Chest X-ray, PA view. Patient: 39 years old, sex F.
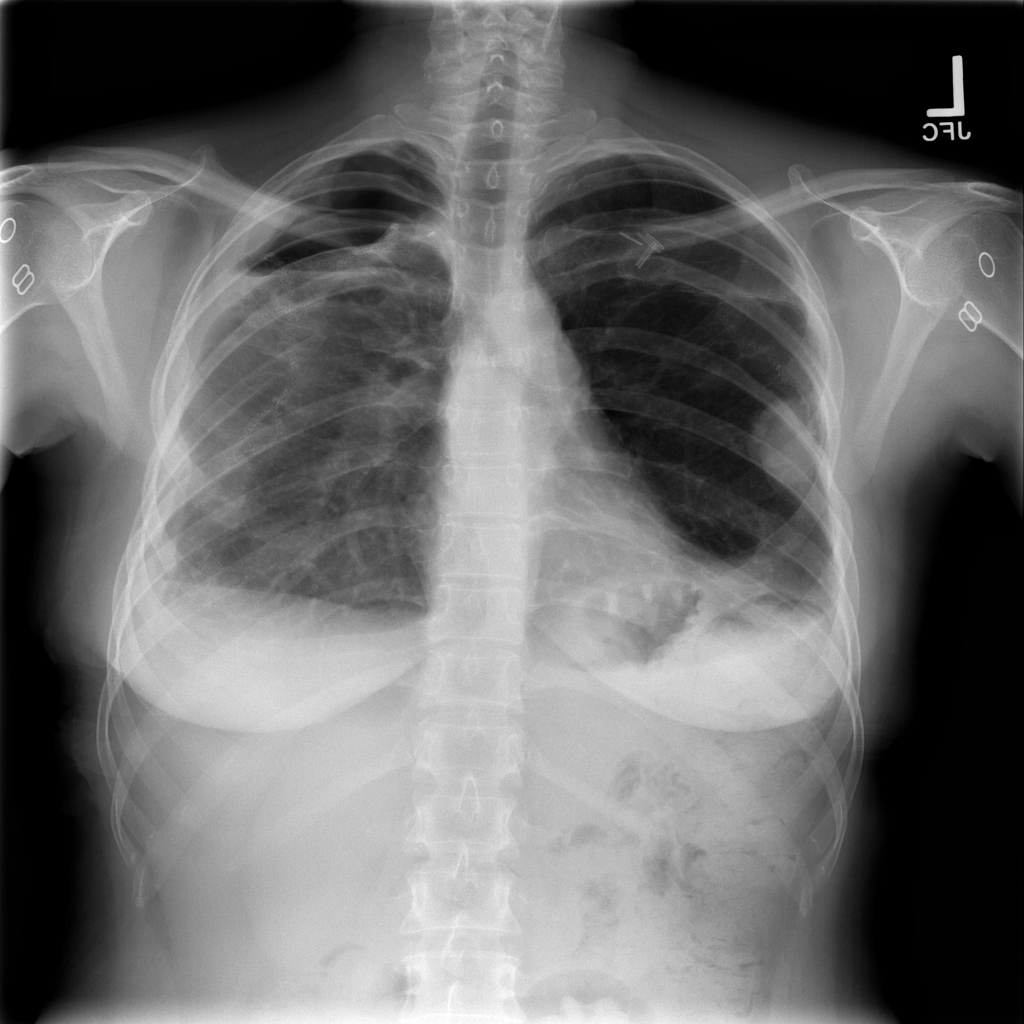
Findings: Effusion, Infiltration, Mass